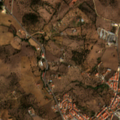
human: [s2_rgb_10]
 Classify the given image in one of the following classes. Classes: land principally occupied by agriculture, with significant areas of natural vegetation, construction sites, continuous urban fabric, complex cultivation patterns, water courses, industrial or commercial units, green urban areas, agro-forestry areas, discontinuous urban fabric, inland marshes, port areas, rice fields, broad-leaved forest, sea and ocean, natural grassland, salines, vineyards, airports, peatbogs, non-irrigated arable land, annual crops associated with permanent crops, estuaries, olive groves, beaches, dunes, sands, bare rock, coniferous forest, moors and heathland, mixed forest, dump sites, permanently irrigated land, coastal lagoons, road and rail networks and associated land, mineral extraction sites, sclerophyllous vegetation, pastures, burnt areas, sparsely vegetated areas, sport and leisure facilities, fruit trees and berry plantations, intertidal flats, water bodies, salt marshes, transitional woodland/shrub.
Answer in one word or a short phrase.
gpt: continuous urban fabric, industrial or commercial units, olive groves, pastures, annual crops associated with permanent crops, agro-forestry areas